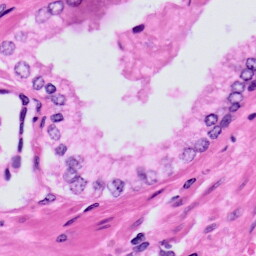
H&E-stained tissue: Prostate